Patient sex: M
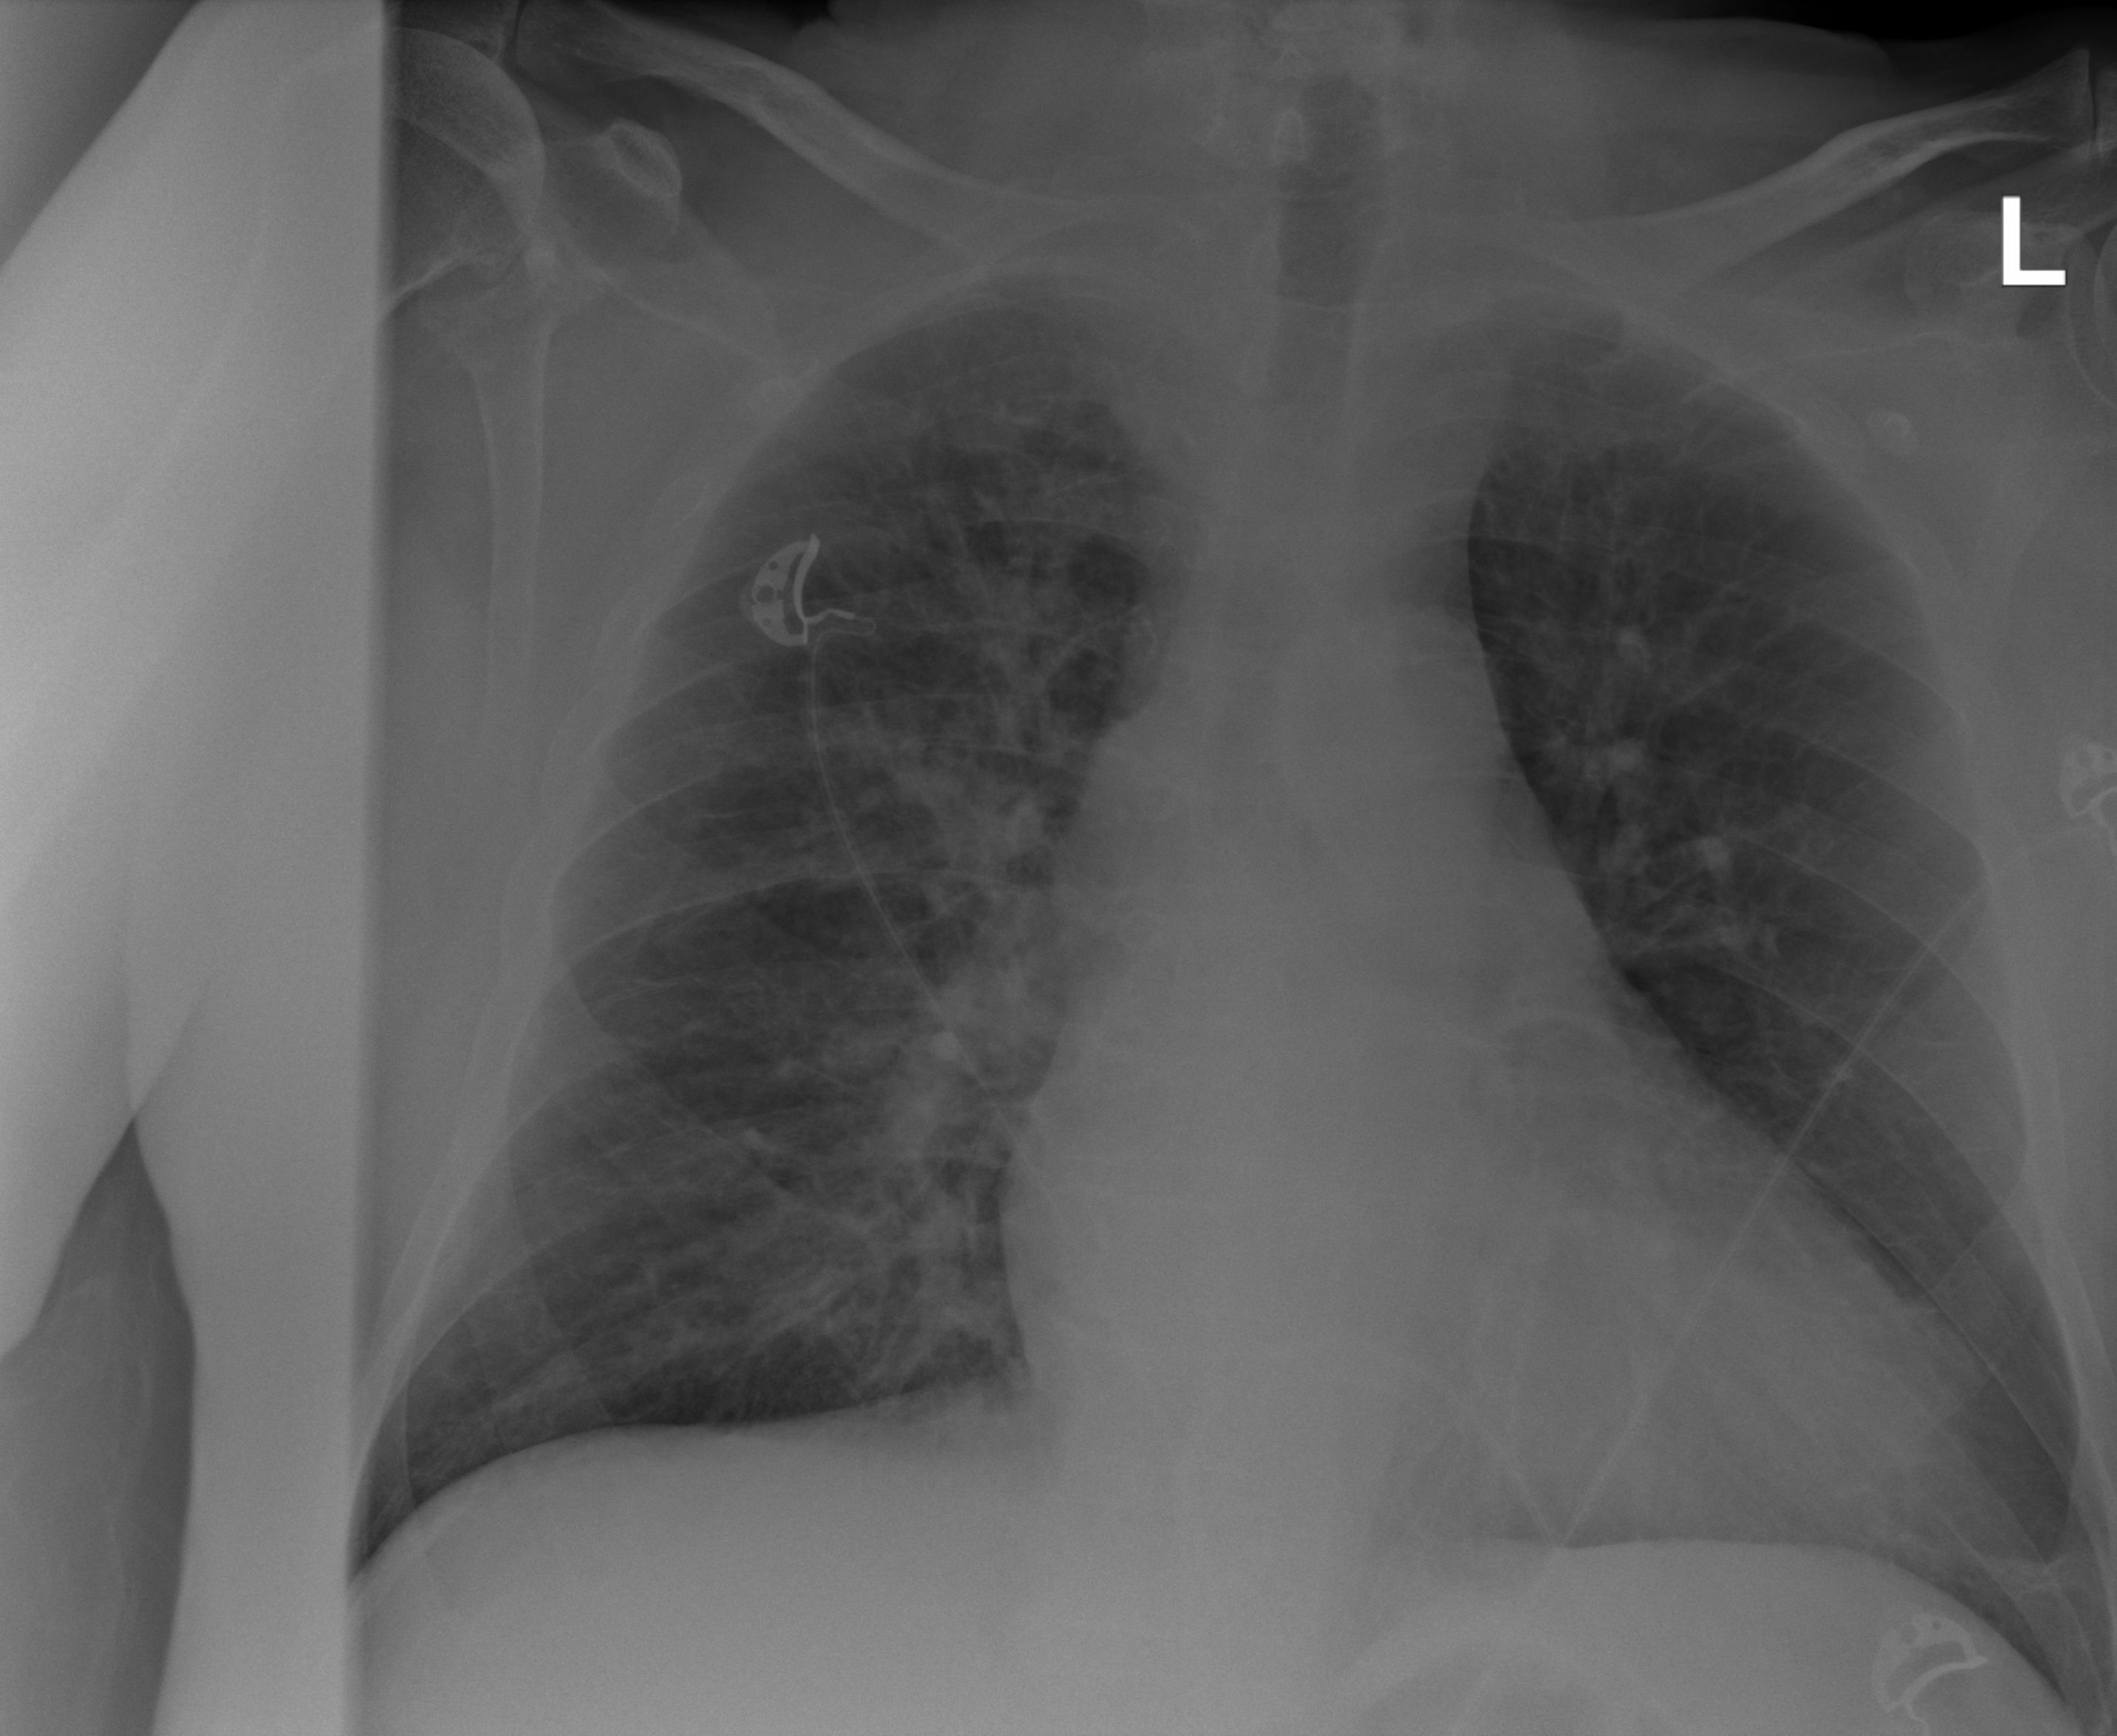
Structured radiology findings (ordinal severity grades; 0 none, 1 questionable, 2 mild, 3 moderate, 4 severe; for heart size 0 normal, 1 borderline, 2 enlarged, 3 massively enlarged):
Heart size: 1
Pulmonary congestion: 2
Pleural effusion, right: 0
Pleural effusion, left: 0
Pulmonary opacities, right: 0
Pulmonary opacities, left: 0
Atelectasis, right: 2
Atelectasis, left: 0